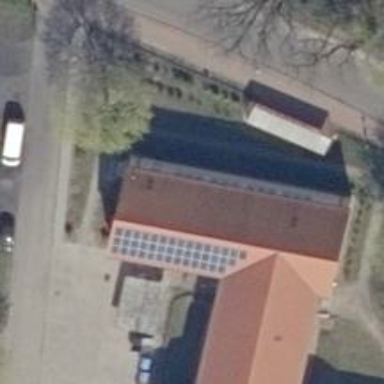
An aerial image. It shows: Solar photovoltaic panel generator producing electricity as small installation.